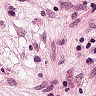
Metastatic tissue present: yes